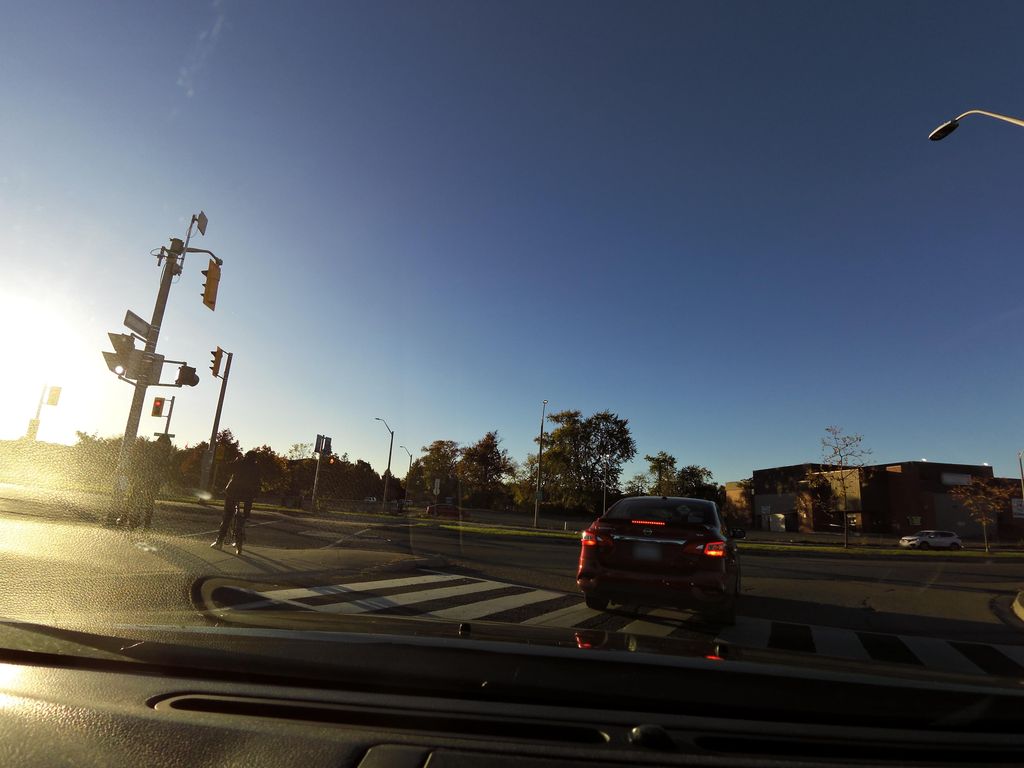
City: hamilton